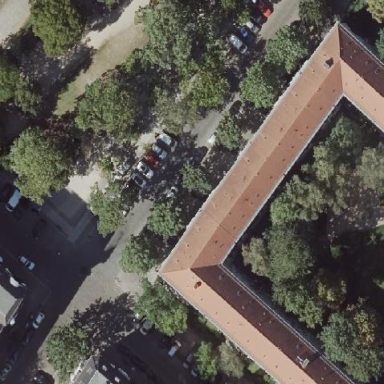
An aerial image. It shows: Residential building with hipped red roof.